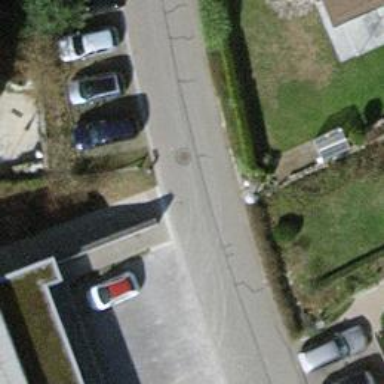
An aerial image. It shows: Residential road with asphalt surface.